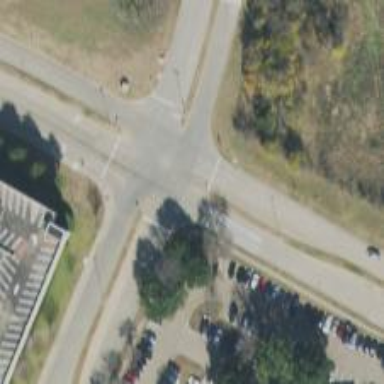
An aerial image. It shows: Tertiary road with separate sidewalk.